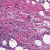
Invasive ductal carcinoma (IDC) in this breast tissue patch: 0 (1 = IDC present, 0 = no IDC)